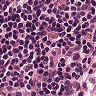
Metastatic tissue present: no